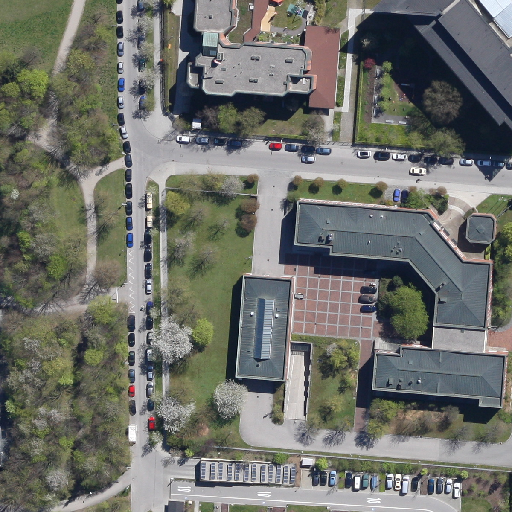
Referring expression: van in the parking area